Question: Ever since I downloaded the update to Xcode 5.1.1 I keep getting this error message more often then not when my simulator is :
Any idea anyone?
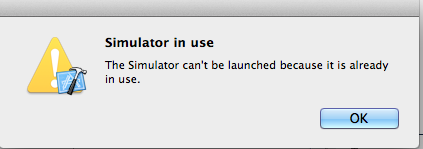
Answer: What eventually fixed this problem was upgrading my OSX to Mavericks.